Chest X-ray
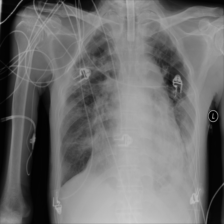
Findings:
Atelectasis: negative
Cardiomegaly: negative
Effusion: negative
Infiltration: positive
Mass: negative
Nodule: negative
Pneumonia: negative
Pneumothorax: negative
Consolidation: negative
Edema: negative
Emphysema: negative
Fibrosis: negative
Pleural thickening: negative
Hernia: negative